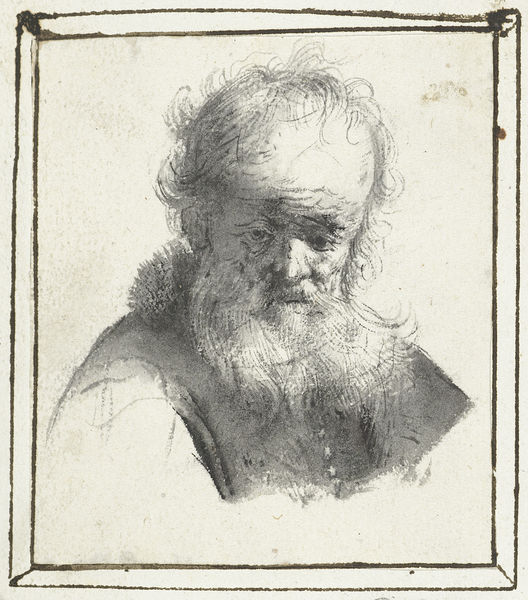
Titel: Hoofd van een bebaarde oude man
Künstler: Moses ter Borch
Standort: Amsterdam
Institution: Rijksmuseum
Schlagwörter: dunkel, haut, kopf, mann, schatten, weiß, aquarell, grau, haar, hell, kreide, licht, mund, nase, ohr, schwarz, skizze, stirn, zeichnung, blick, alt, bart, augen, falten, gesicht, rahmen, bild, bildnis, herr, portrait, porträt, gewand, haare, mantel, locken, ohren, wellen, linien, glatze, knöpfe, alter, greis, linie, schwarzweiss, radierung, stich, lockig, stirnfalten, fleck, wellig, flecken, pelzkragen, kupferstich, aquarel, traunig